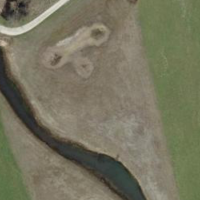
EUNIS habitat code: 23
Species observed at this site:
Agrimonia eupatoria
Orthetrum coerulescens
Pseudochorthippus parallelus
Knautia arvensis
Lysimachia vulgaris
Prunus padus
Apatura ilia
Roeseliana roeselii